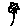
Label: flower